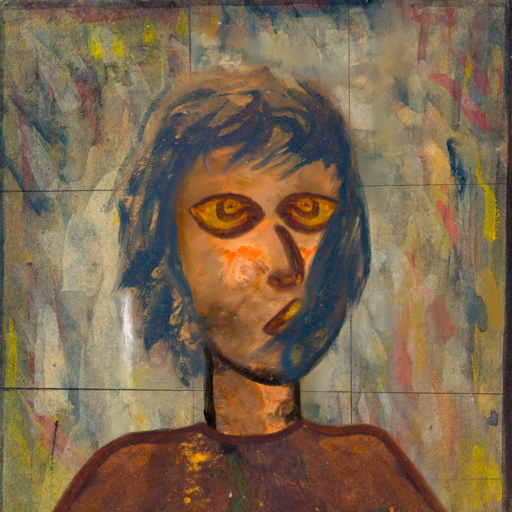
Background: GypsyMother, Head And Neck Side: Gypsy_Queen, Face Side: Comrade, Bust: Comrade, Hair Side: In_The_Sun, Head Accessory: Blank, Second Necklace: Blank, Necklace: Blank, Baby: Blank